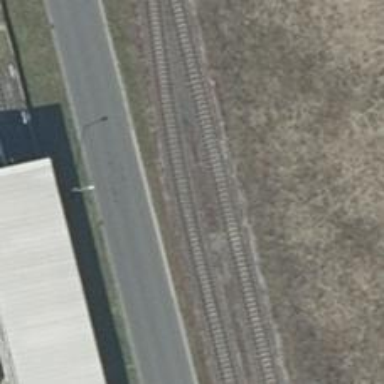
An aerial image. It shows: Railway yard.